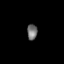
Tissue: prostate
Cell type: T cells
Senescence score: 0.6847
Nuclear area (px): 156
Mean DAPI intensity: 113.276